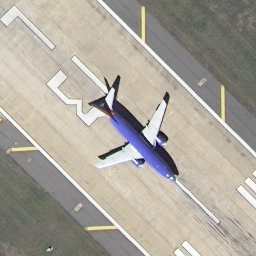
Label: airplane